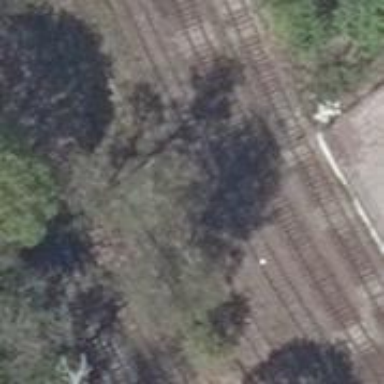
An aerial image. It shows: Preserved rail yard. The yard contains railway tracks.